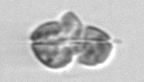
Label: Karenia